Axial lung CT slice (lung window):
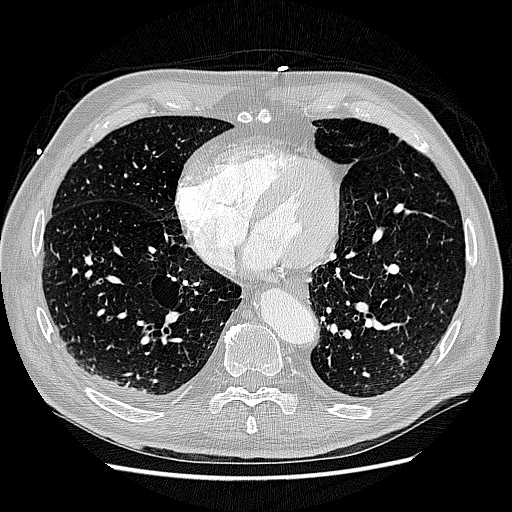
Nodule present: no